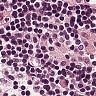
Metastatic tissue present: no